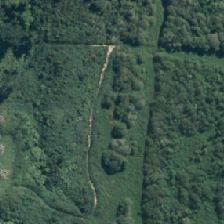
Land cover: low_producing_grassland